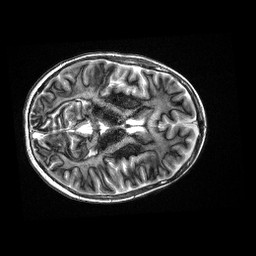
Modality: MP2RAGE
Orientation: axial
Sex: female
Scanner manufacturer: siemens
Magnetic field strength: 3 T
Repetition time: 5 s
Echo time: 0.00355 s